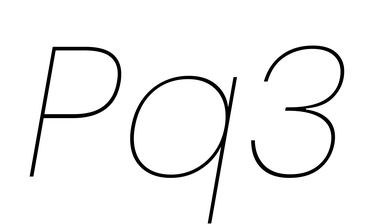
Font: Poppins-ThinItalic